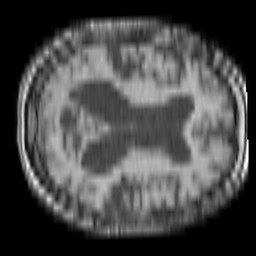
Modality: T1w
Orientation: axial
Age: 82
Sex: female
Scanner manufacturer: philips
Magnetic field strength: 1.5 T
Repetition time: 0.1773 s
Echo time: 0.001816 s